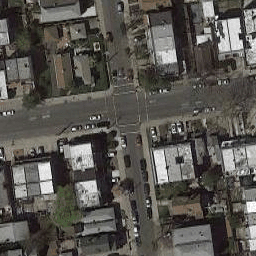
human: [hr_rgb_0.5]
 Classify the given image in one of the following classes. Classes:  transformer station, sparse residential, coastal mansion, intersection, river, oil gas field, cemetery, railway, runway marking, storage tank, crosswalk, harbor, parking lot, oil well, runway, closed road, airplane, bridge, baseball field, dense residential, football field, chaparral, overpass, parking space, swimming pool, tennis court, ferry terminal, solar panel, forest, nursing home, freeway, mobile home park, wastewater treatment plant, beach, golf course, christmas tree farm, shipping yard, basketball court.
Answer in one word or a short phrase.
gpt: intersection